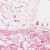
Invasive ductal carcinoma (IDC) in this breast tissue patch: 0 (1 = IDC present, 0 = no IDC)